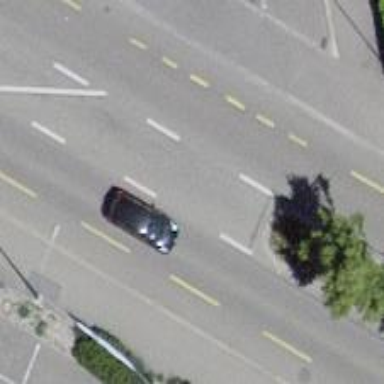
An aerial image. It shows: Primary highway with sidewalks on both sides and designated cycle lane.